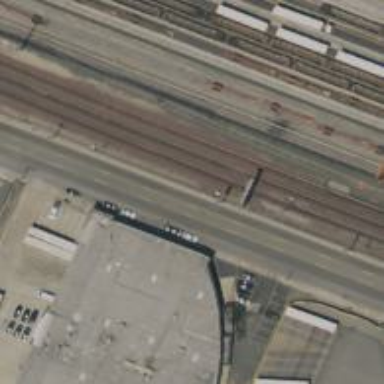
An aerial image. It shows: Railway signal.